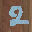
Label: 2